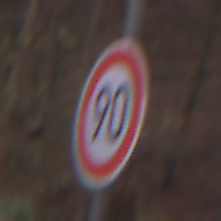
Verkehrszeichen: Geschwindigkeit90
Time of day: Midday
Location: Outdoor (Nature)
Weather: Overcast
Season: Autumn
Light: Natural